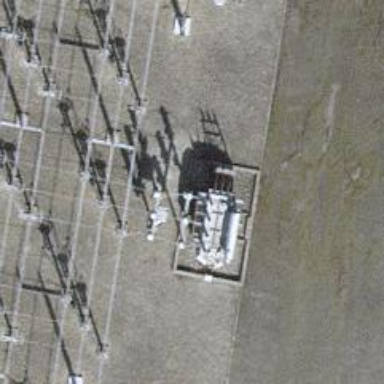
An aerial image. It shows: Transformer.